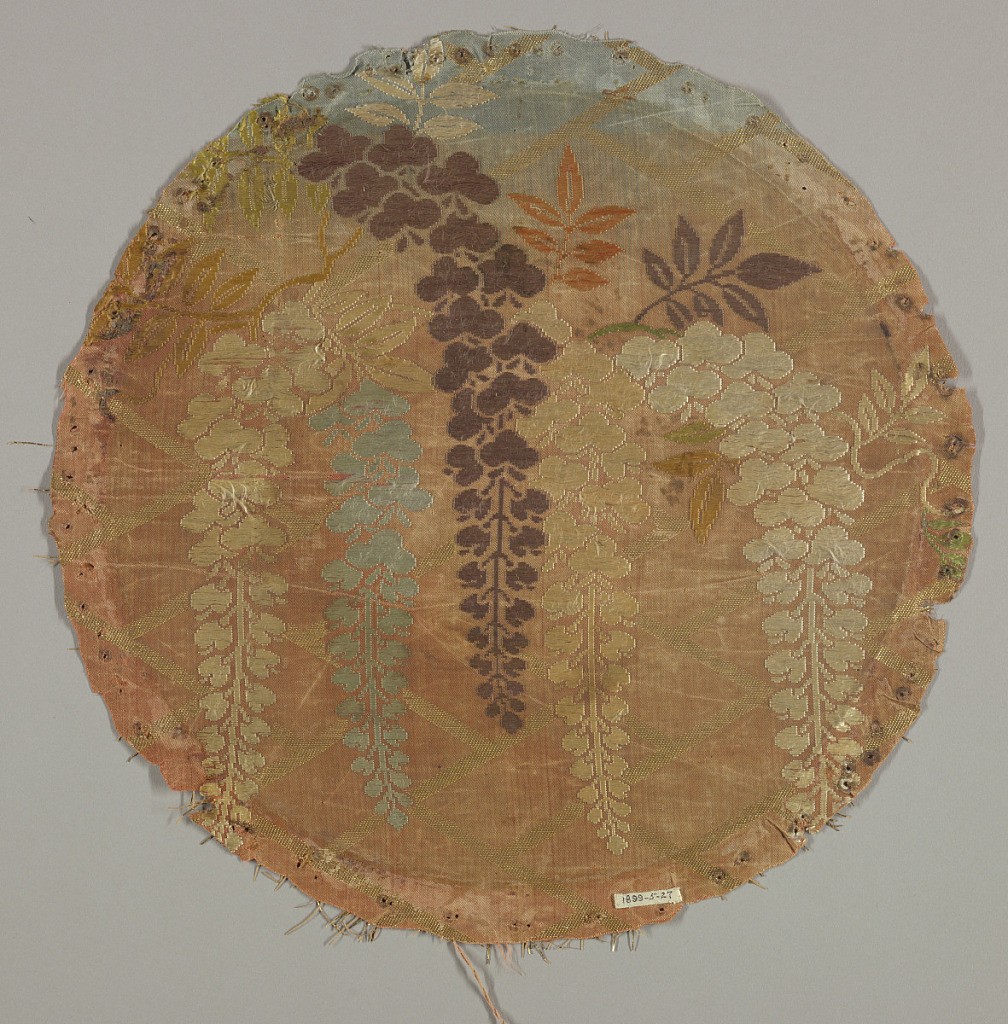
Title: Fragment
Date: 19th century
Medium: silk, gilt paper Technique: woven of ikat dyed yarns
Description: Fragment from a fabric woven for a Noh robe. Design of wisteria blossoms and leaves.